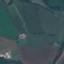
Land use / land cover: Pasture